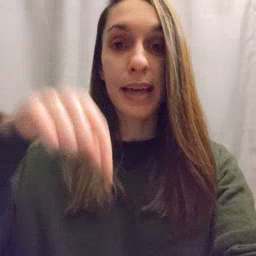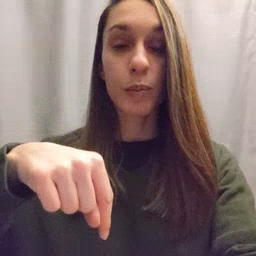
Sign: down